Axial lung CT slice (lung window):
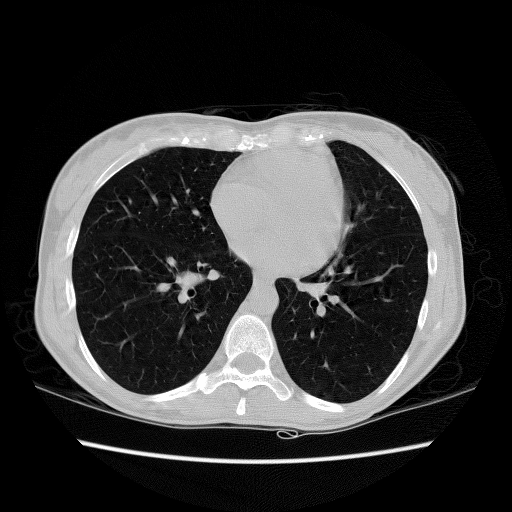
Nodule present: no